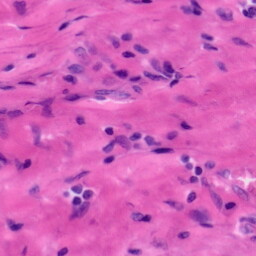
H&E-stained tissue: Tonsil